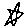
Label: star